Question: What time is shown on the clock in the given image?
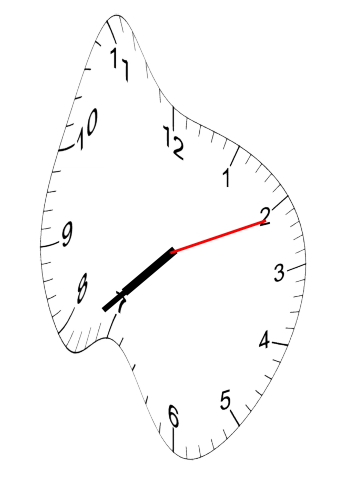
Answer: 07:38:11